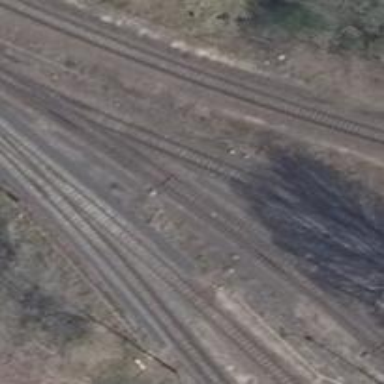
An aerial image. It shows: Railway switch.